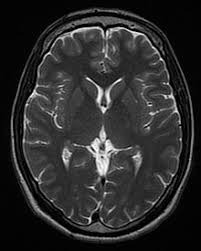
Label: notumor